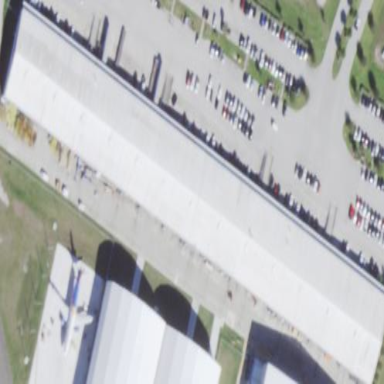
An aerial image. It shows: Hangar located at airport.